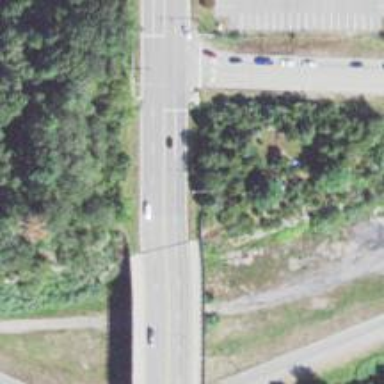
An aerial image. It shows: Trunk highway with bridge.